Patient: sex M, age 52
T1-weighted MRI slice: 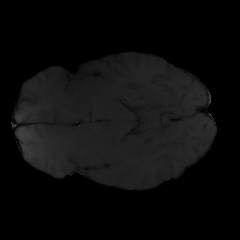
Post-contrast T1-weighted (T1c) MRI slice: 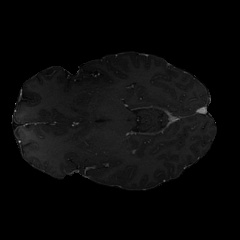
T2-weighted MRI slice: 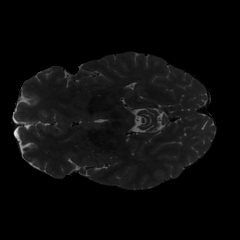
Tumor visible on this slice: no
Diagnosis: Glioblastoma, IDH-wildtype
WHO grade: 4